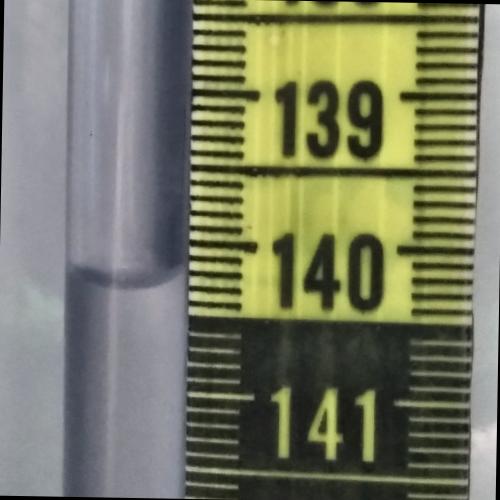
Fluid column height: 140.3 cm